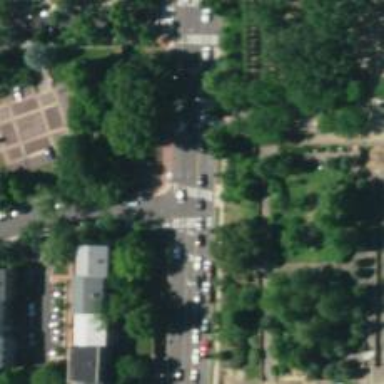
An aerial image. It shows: Pedestrian crossing with zebra markings on footway.